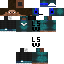
A male human skin with medium skin, wearing brown long hair dressed in a blue tshirt and black pants, featuring a closed mouth.